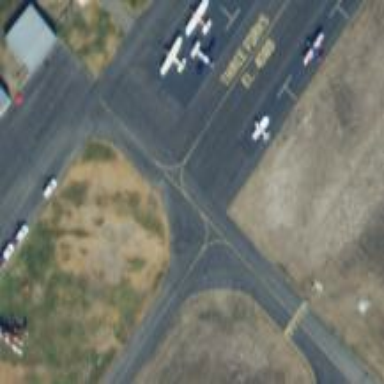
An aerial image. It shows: Apron at the airport.